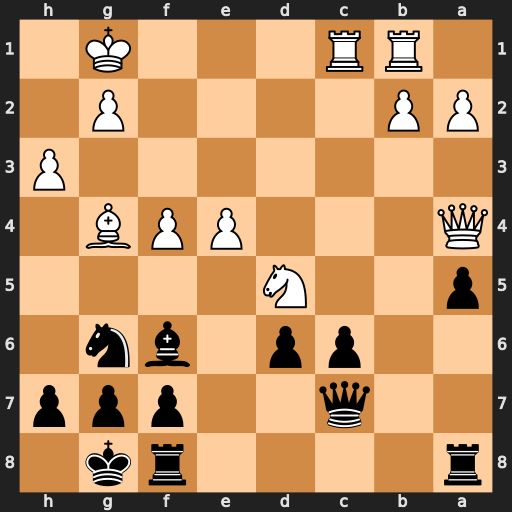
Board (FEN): r4rk1/2q2ppp/2pp1bn1/p2N4/Q3PPB1/7P/PP4P1/1RR3K1
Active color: b
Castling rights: -
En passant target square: -
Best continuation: Qa7+ Kh1 cxd5